Question: Hello I have signature like this:

which is encoded to a DataUrl specifically this string:
What i want to do is Convert this DataUrl to an PNG Image, and save the image to the device, this is what i am doing so far:
'''
if (newItem.FieldType == FormFieldType.Signature)
{
if (newItem.ItemValue != null)
{
//string completeImageName = Auth.host + "/" + li[i];
string path;
string filename;
string stringName = newItem.ItemValue;
var base64Data = Regex.Match(stringName, @"data:image/(?<type>.+?),(?<data>.+)").Groups["data"].Value;
var binData = Convert.FromBase64String(base64Data);
path = Environment.GetFolderPath(Environment.SpecialFolder.MyDocuments);
filename = Path.Combine(path, base64Data);
if (!File.Exists(filename))
{
using (var stream = new MemoryStream(binData))
{
//Code crashing here--------------------------
File.WriteAllBytes(filename, binData);
}
}
newItem.ItemValue = filename;
}
}
App.Database.SaveReportItem(newItem);
'''
But my code is making my application to crash specifically in this line:
File.WriteAllBytes(filename, binData);
The sample I am using as reference (<URL> is using a PictureBox but with Xamarin there is no use of a pictureBox.
Any Ideas?
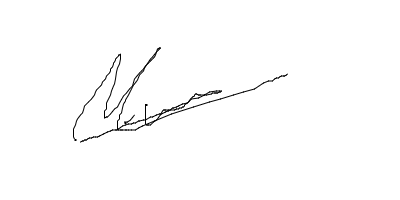
Answer: As @SLaks mentioned I didn't need a MemoryStream, the problem with my code was the path and the filename for further help this is the working code:
'''
if (newItem.FieldType == FormFieldType.Signature)
{
if (newItem.ItemValue != null)
{
//string completeImageName = Auth.host + "/" + li[i];
string path;
string filename;
string stringName = newItem.ItemValue;
var base64Data = Regex.Match(stringName, @"data:image/(?<type>.+?),(?<data>.+)").Groups["data"].Value;
var binData = Convert.FromBase64String(base64Data);
path = Environment.GetFolderPath(Environment.SpecialFolder.MyDocuments);
//filename = Path.Combine(path, base64Data.Replace(@"/", string.Empty));
long milliseconds = DateTime.Now.Ticks / TimeSpan.TicksPerMillisecond;
string fileName = "Sn" + milliseconds.ToString() + ".PNG";
filename = Path.Combine(path, fileName);
if (!File.Exists(filename))
{
//using (var stream = new MemoryStream(binData))
//{
File.WriteAllBytes(filename, binData);
//}
}
newItem.ItemValue = filename;
}
}
App.Database.SaveReportItem(newItem);
'''
And the image showed: